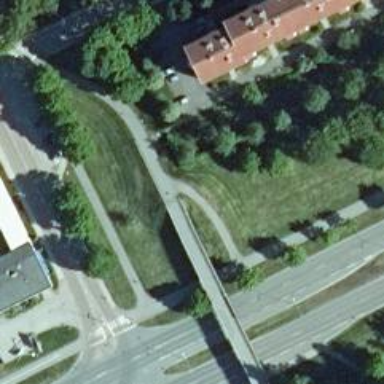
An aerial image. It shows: Asphalt cycleway.